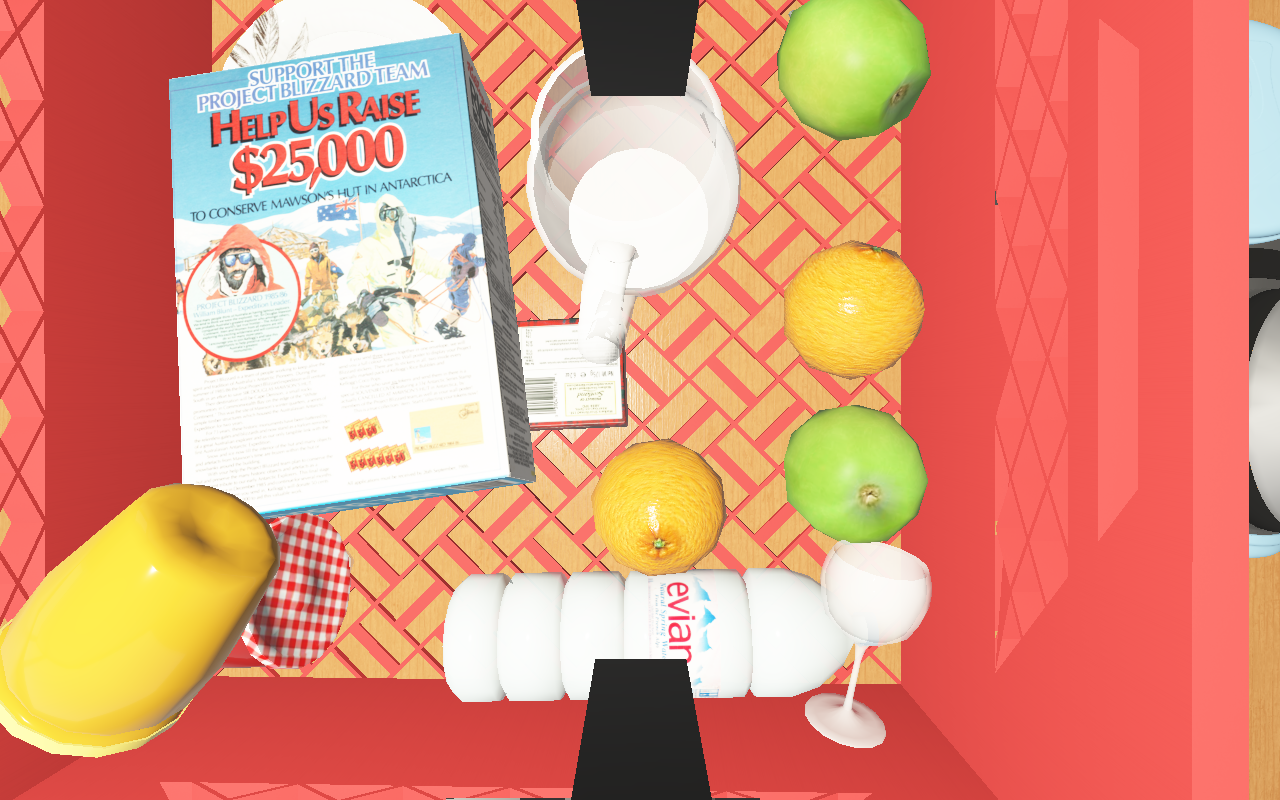
Objects in the scene:
carafe
apple
apple
orange
honey jar
jam jar
cereal box
cereal box
biscuit box